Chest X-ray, PA view. Patient: 67 years old, sex M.
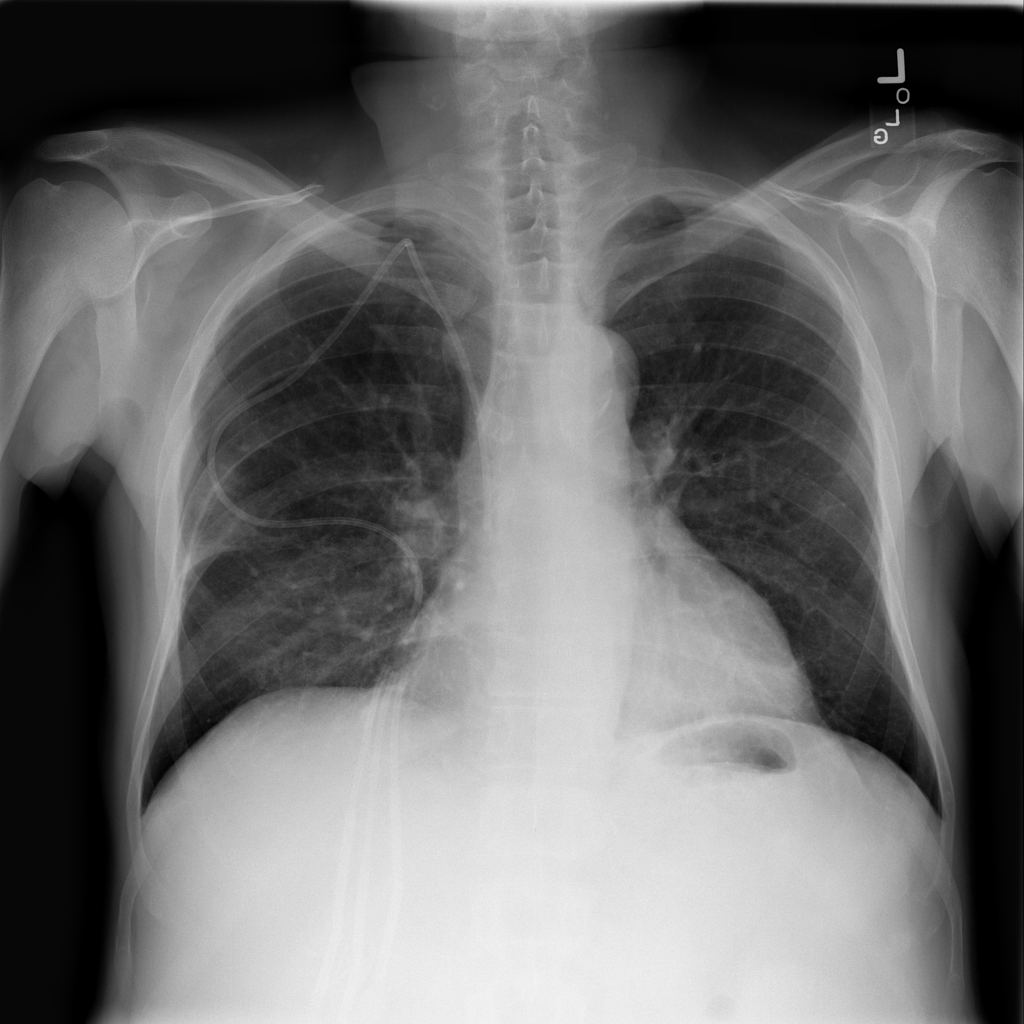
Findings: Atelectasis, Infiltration